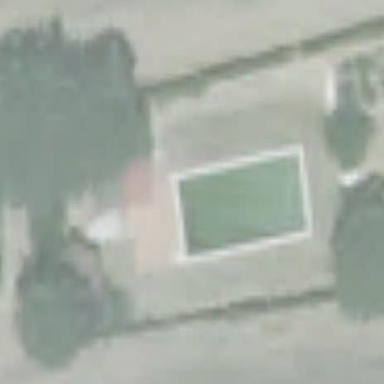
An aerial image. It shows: Swimming pool located in leisure land.